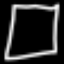
Label: square